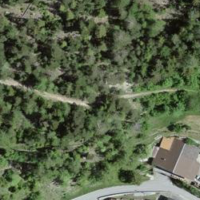
EUNIS habitat code: 43
Species observed at this site:
Hippocrepis comosa